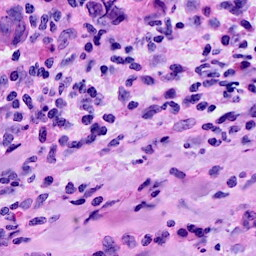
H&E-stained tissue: Breast